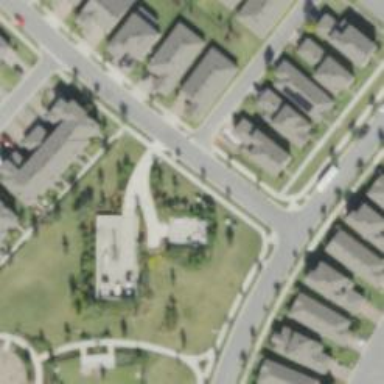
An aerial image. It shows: Footway leading to community center which serves as club house.